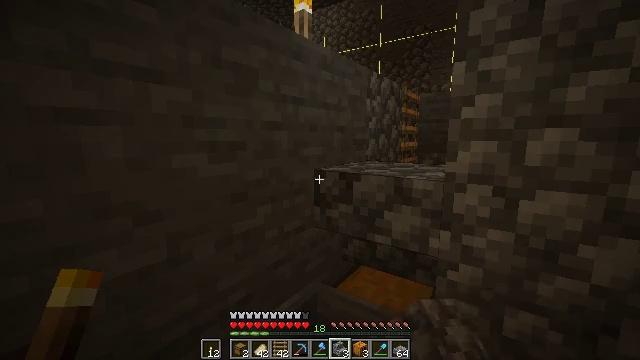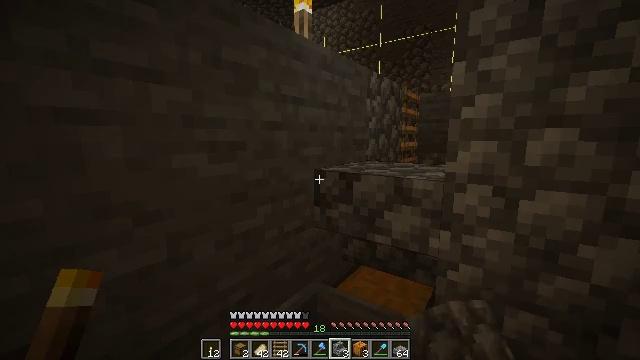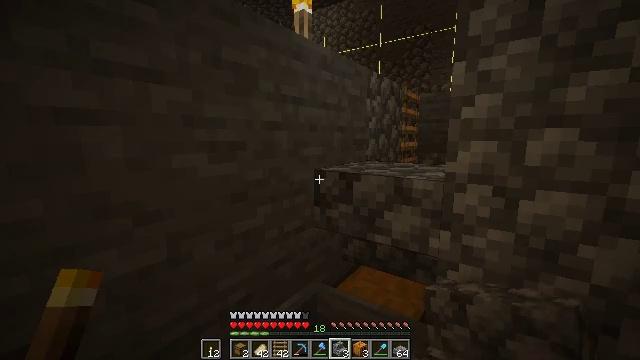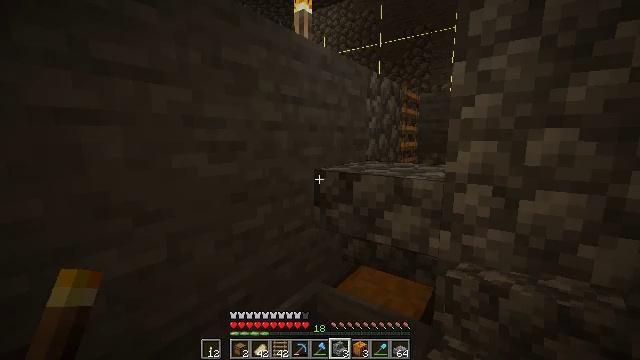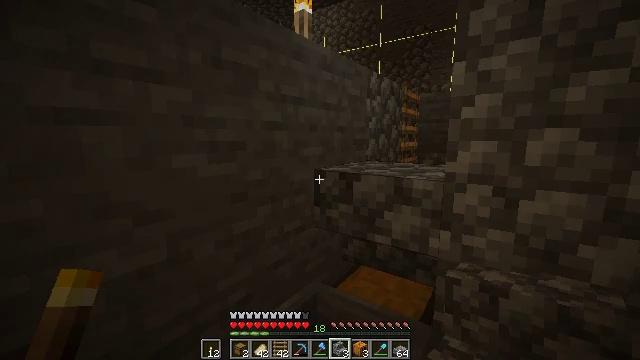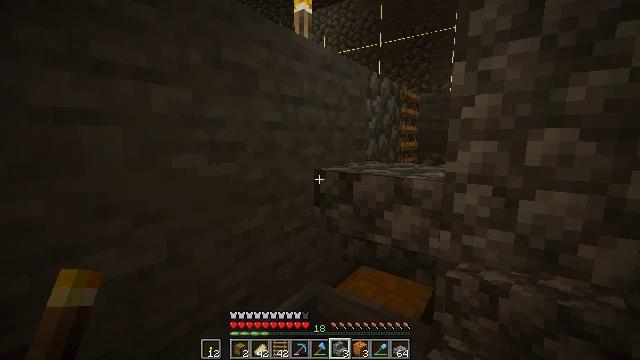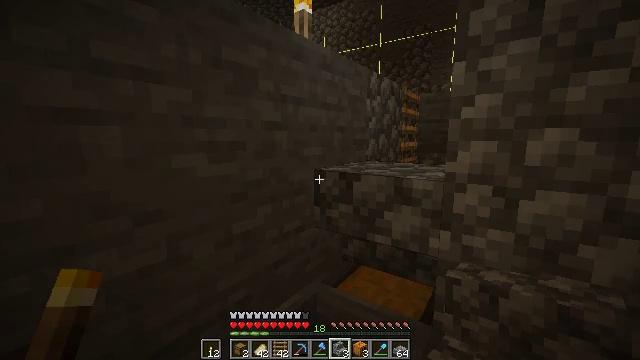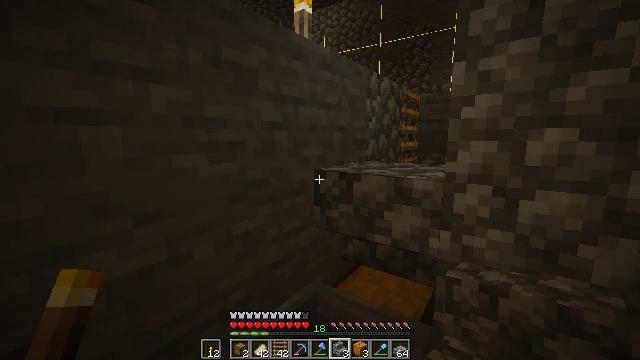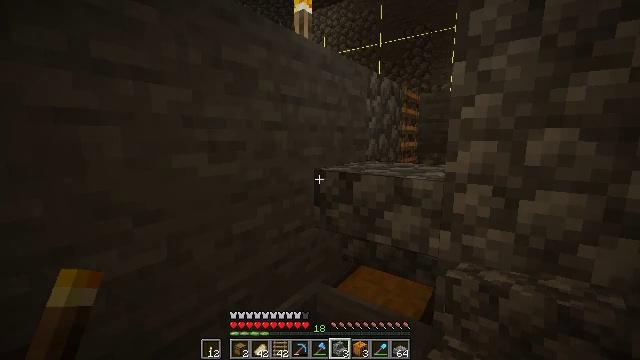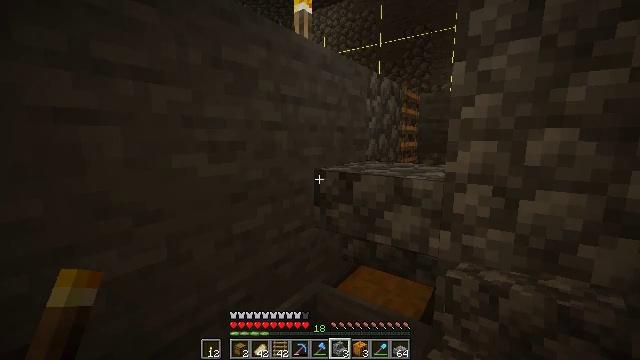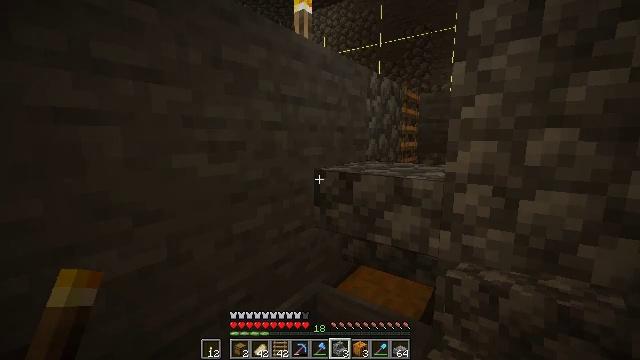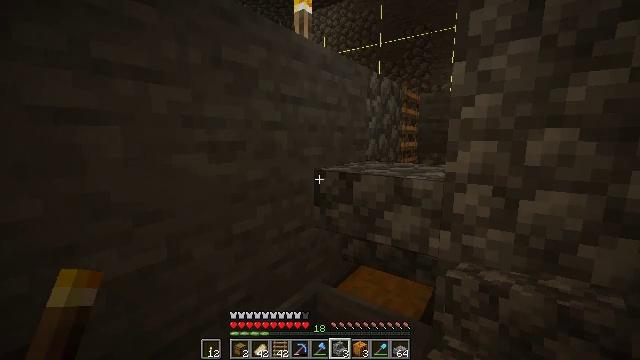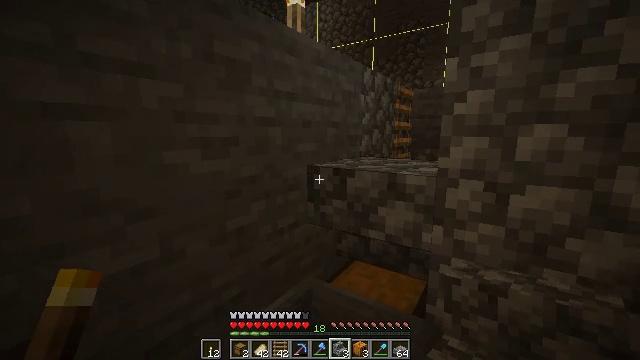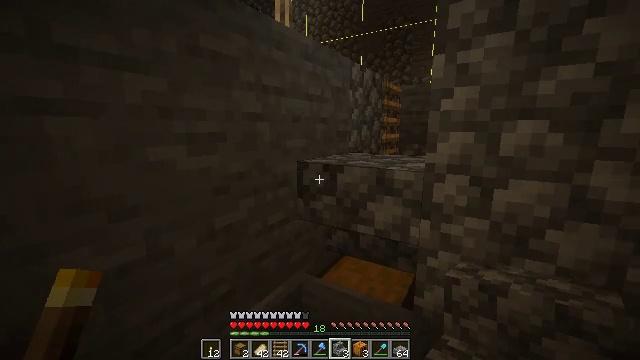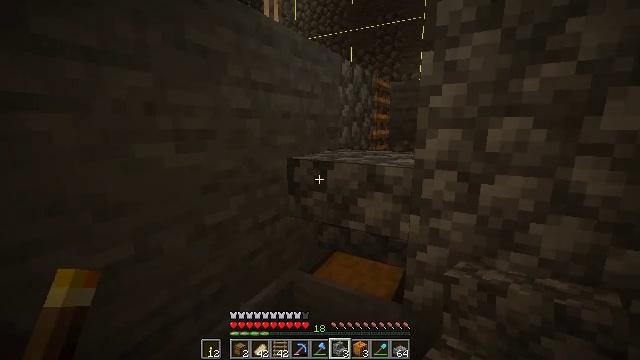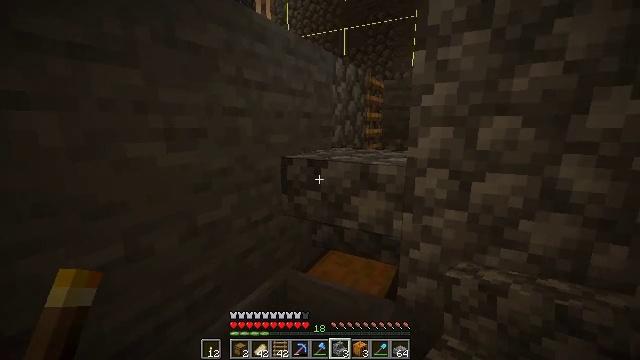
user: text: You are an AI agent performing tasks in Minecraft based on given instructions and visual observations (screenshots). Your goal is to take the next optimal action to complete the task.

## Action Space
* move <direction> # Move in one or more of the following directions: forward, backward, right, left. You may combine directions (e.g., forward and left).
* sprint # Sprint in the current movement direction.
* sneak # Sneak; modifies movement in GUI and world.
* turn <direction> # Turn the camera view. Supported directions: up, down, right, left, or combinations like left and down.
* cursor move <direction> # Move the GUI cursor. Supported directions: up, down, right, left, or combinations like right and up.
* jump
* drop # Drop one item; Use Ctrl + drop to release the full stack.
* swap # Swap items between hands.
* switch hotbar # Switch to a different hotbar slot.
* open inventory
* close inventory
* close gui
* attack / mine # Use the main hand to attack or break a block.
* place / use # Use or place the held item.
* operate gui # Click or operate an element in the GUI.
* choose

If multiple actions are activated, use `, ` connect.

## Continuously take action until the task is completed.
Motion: motion action
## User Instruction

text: Gather cobblestone stairs from the structure.
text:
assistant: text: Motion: sneak
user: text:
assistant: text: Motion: sneak
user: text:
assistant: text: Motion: sneak
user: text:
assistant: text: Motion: sneak
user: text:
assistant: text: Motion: sneak
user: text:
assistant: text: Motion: sneak
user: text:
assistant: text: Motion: sneak
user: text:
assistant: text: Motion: sneak
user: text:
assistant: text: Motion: sneak
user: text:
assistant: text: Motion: sneak
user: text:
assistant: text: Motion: sneak
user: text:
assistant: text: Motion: sneak, turn right
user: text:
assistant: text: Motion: sneak, turn right
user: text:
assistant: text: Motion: sneak, turn right
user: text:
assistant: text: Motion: sneak, turn right
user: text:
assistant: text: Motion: sneak
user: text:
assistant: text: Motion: sneak
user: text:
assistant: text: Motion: move forward, sneak
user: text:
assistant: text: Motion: move forward, sneak, turn down
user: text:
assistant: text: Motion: move forward, sneak, turn down
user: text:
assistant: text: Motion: move forward and move left, sneak, turn right and down
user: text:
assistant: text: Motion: move forward and move left, sneak, turn right and down
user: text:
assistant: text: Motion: move forward and move left, sneak, turn right
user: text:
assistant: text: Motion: move forward and move left, sneak, turn right and down
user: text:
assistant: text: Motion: move forward and move left, sneak, turn right
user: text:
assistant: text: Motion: move forward and move left, sneak, turn right
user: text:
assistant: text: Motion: sneak
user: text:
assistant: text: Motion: sneak
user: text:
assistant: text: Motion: sneak
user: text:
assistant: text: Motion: sneak